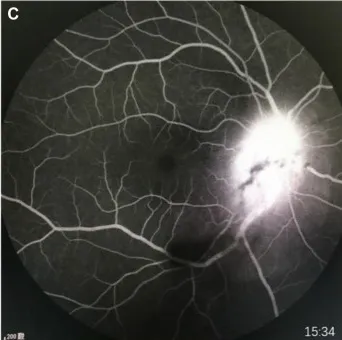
FFA images of the eyes of the patient. Shows late stage of FFA of right eye.
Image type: ophthalmic_imaging (ophthalmic_angiography)